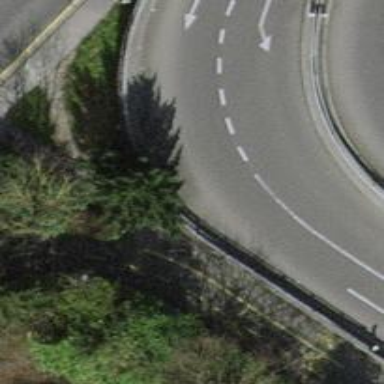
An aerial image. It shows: Diagonal cycle barrier.